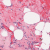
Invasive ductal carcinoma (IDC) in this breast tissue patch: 0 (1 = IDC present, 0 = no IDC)